Question: In storyboards I've created an UIViewController and added more two UIViews to the same storyboard. Then added UISegmentedControl to enable switch between these UIViews.

The method I use to switch between UIView:
'''
-(IBAction)segmentValueChaged:(id)sender
{
if(self.segment.selectedSegmentIndex==0)
{
[self.coinageView removeFromSuperview];
[self.view addSubview:nominalsView];
[self populateNominals:self.subCountryID];
}
else
{
[self.nominalsView removeFromSuperview];
[self.view addSubview:coinageView];
}
}
'''
And the method which adds a UITableView on an UIView:
'''
-(void)populateNominals:(int)subCountryID
{
UITableView *nominalsTableView=[[UITableView alloc]initWithFrame:CGRectMake(0, 0, 320, 372) style:UITableViewStylePlain];
//nominalsTableView.dataSource = self;
//nominalsTableView.delegate = self;
[self.nominalsView addSubview:nominalsTableView];
}
'''
This approach works fine and I'me getting a table popped up when switching the segment.
My question is, where can I customize every tableView for every segment (UIView)? The problem is that I need two quite-different-looking tables (different design, cellForRowAtIndexPath and different navigation while didSelectRowAtIndexPath).
Thank you in advance.
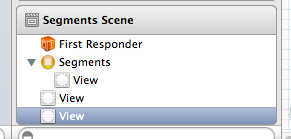
Answer: If you have "two quite-different-looking tables" then set the dataSource and delegate for each tableview to a different object.
Meaning create a class/object for each table that will function as the dataSource and delegate for a table. Normally a these are set to 'self' but there is nothing to say they have to be that.
If your lazy and don't care about beautiful reusable code you could just put if/else statements in all the tableView delegate and dataSource calls and and compare the passed in tableView variable to see what table it is. But that is a bit ugly and easy to mess up. Especially if it grows to more than 2 different kinds of tables.